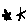
Label: star